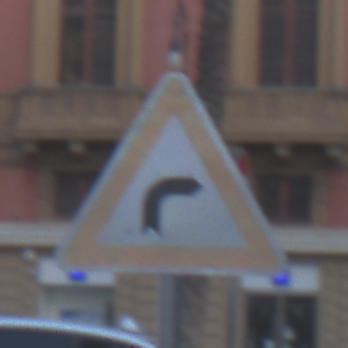
Verkehrszeichen: KurveRechts
Umgebung: Outdoor, Urban
Tageszeit: SunriseSunset
Wetter: PartlyCloudy
Licht: Natural
Jahreszeit: NotSpecified
Kontrast: LowContrast